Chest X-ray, PA view. Patient: 60 years old, sex F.
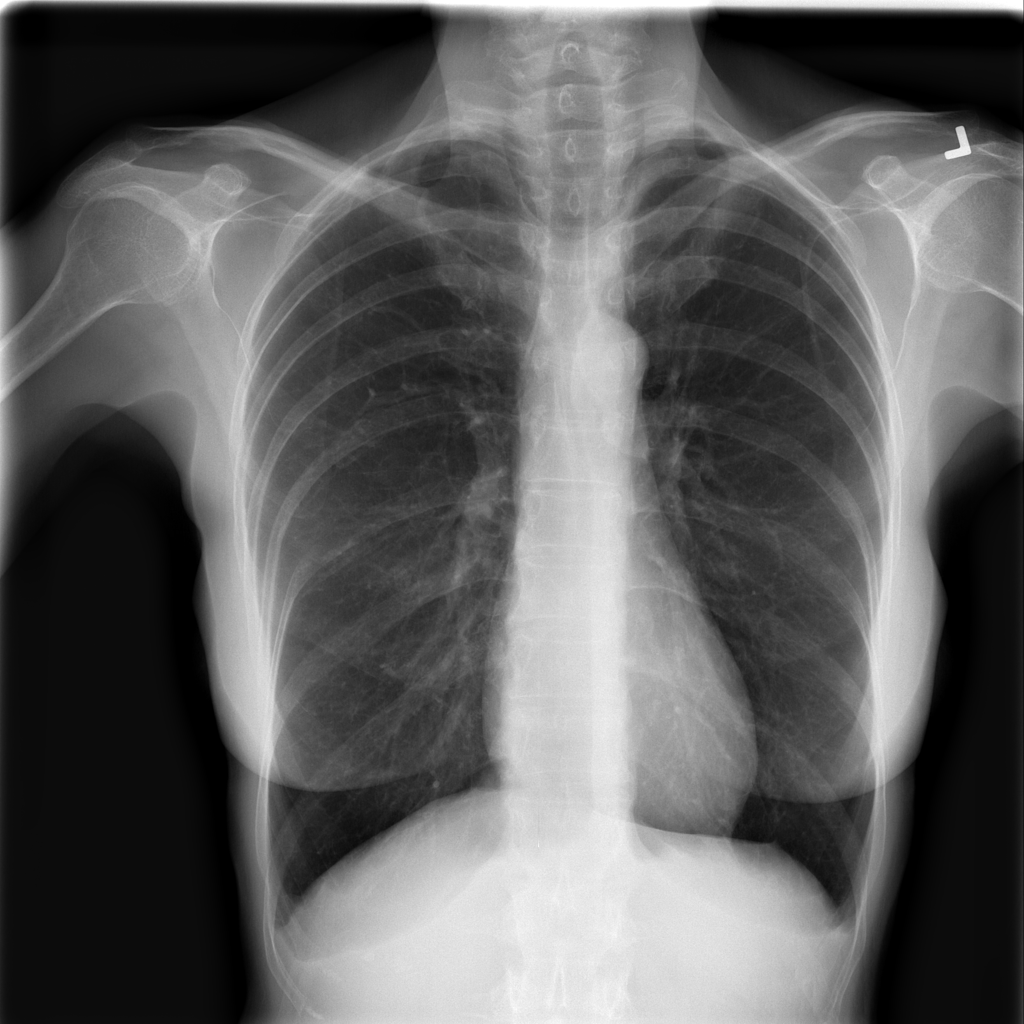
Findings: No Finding